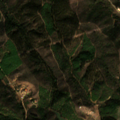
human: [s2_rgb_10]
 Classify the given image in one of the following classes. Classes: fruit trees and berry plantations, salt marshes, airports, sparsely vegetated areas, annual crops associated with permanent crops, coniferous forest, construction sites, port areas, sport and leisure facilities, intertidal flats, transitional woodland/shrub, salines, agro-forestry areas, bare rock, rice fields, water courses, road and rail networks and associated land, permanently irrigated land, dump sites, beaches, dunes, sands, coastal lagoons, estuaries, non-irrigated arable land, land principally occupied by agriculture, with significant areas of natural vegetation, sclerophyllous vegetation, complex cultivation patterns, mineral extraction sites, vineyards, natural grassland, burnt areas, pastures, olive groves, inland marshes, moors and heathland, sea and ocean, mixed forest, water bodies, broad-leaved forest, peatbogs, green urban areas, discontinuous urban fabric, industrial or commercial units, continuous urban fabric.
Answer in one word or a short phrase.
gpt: broad-leaved forest, sclerophyllous vegetation, transitional woodland/shrub